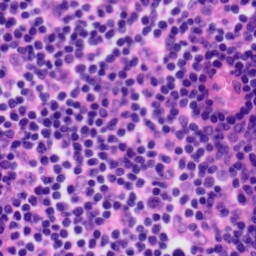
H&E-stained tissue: Tonsil